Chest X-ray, PA view. Patient: 41 years old, sex M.
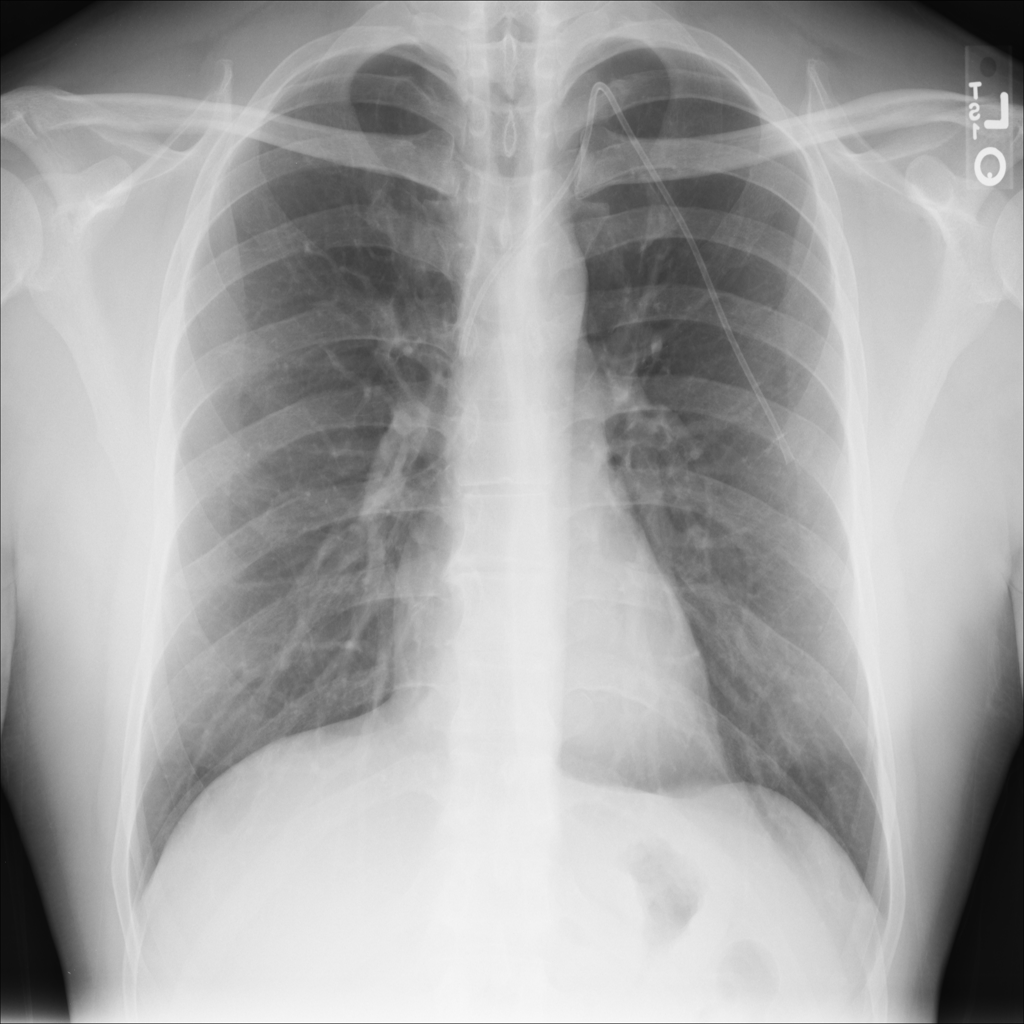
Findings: No Finding